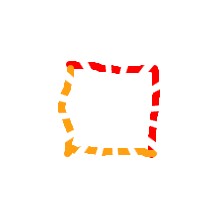
Shape: square